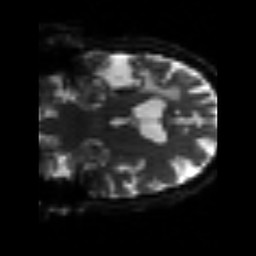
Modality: sbref
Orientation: coronal
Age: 56
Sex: male
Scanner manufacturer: siemens
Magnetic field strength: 3 T
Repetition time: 3.2 s
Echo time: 0.081 s